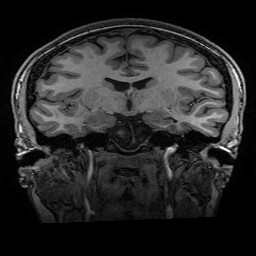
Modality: T1w
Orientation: sagittal
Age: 21
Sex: female
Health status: healthy
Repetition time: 2.53 s
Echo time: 0.0034 s